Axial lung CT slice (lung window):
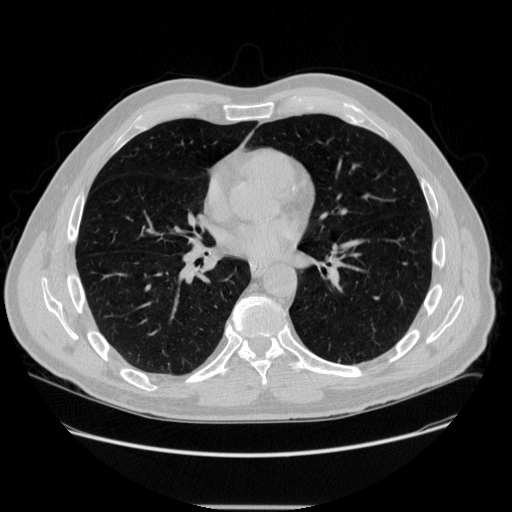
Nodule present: yes
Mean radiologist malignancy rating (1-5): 2.667